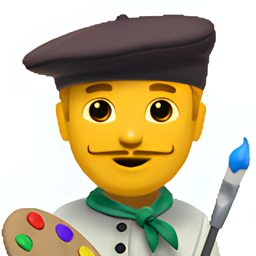
Name: male artist
Emoji: 👨‍🎨
Group: People & Body
Sub-group: person-role